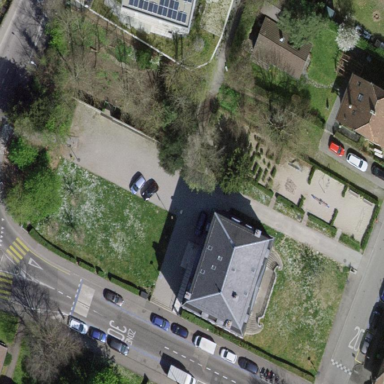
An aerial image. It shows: Lovely park for leisure and relaxation.